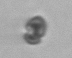
Label: Heterocapsa_rotundata